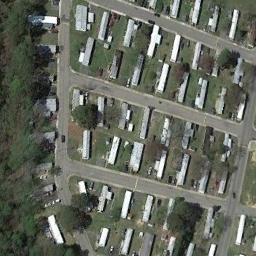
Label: mobile_home_park